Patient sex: M
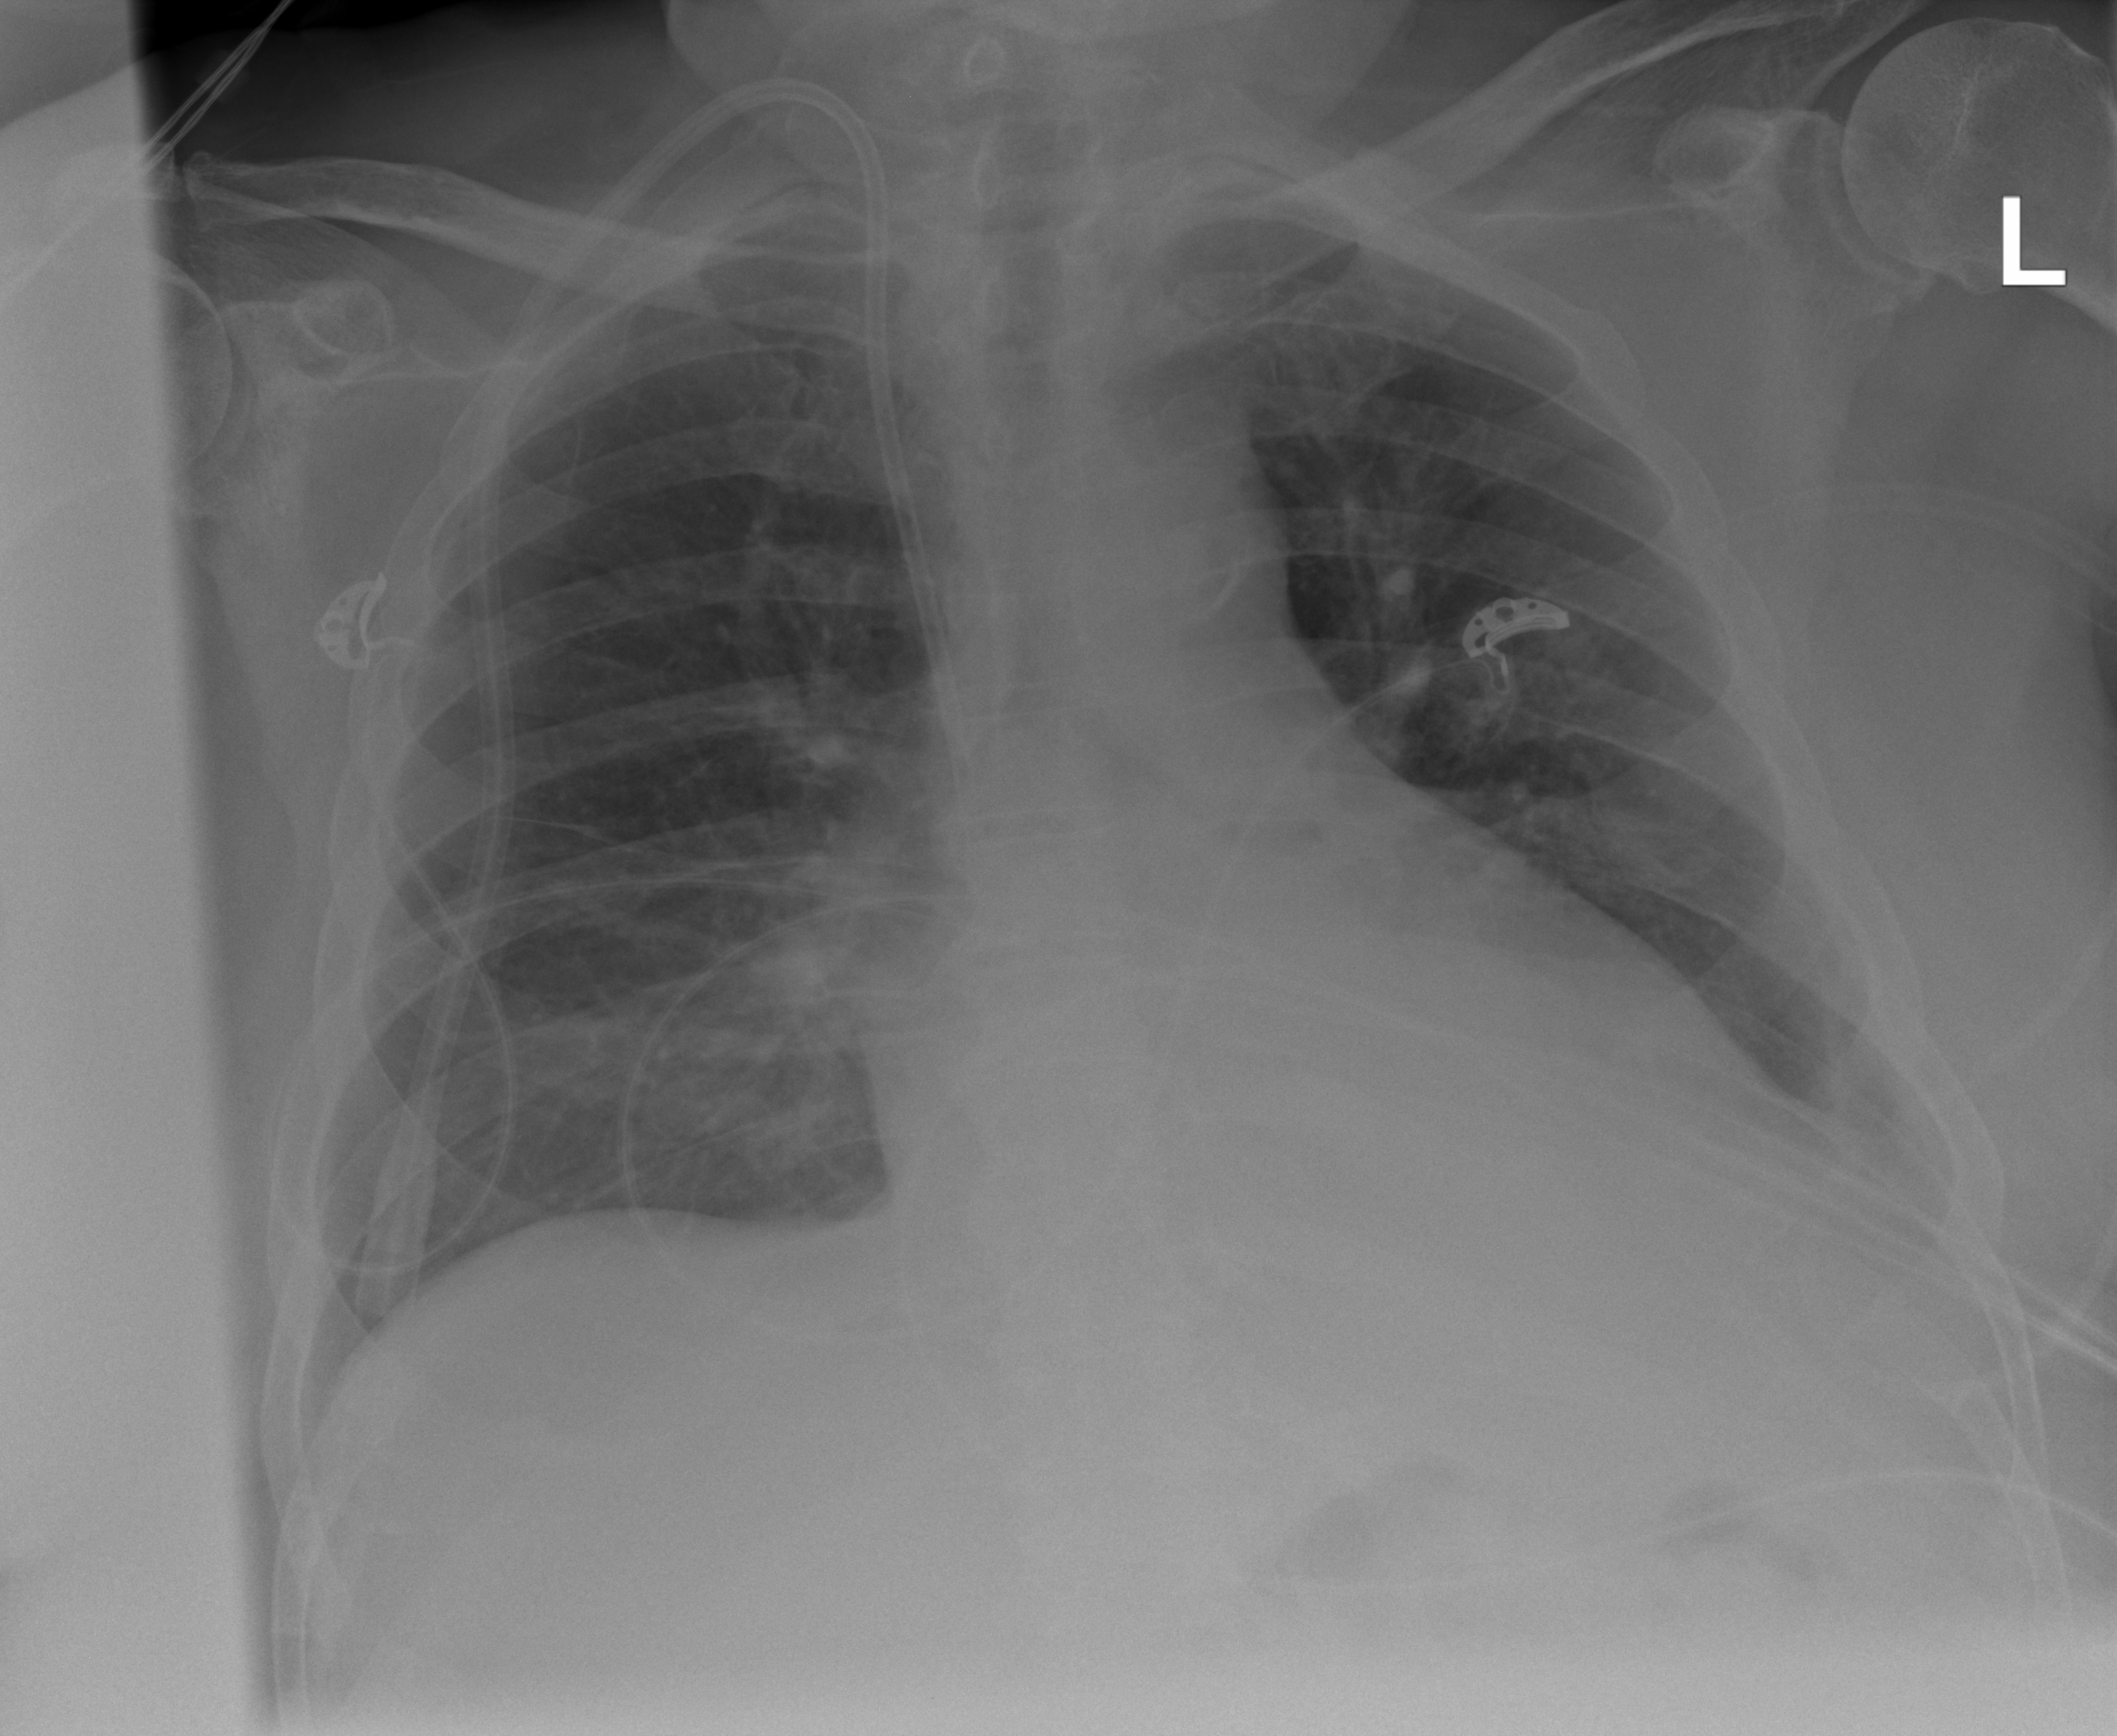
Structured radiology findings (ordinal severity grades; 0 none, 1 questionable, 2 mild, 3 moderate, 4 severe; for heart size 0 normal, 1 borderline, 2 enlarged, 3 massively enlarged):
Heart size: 1
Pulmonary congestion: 1
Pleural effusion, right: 0
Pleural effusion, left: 2
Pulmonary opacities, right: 0
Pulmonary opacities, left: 0
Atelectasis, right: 0
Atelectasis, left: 2